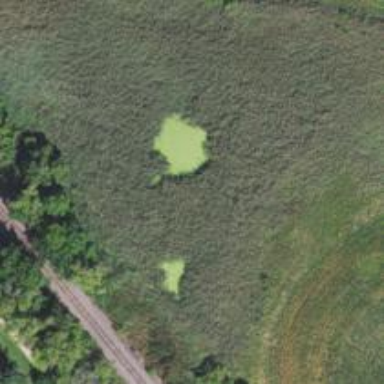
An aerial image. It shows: Beautiful wet meadow natural wetland.